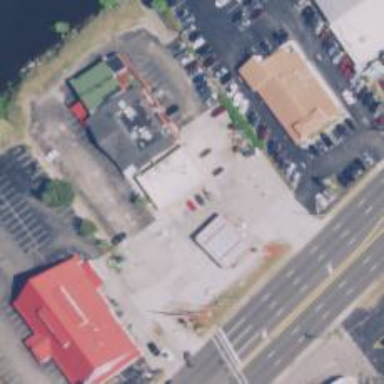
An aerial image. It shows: Convenience shop.